Field crop: maize
Growth stage: 2
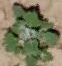
Species: chenopodium